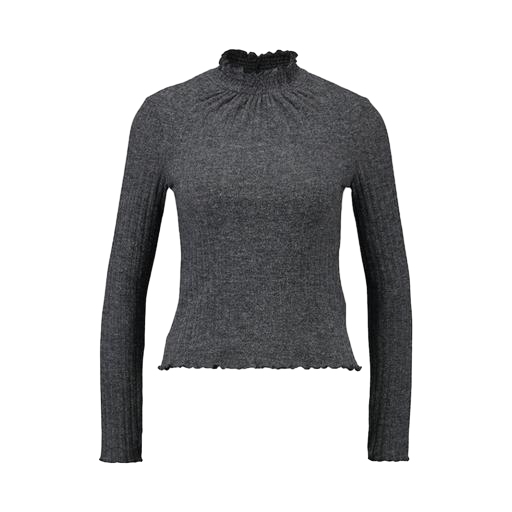
high-neck top, high-neck ribbed-jersey t-shirt, long-sleeve t-shirt only macy, white background